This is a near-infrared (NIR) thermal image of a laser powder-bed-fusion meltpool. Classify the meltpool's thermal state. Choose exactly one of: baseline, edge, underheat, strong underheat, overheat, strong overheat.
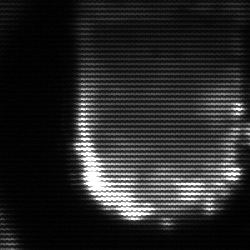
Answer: baseline